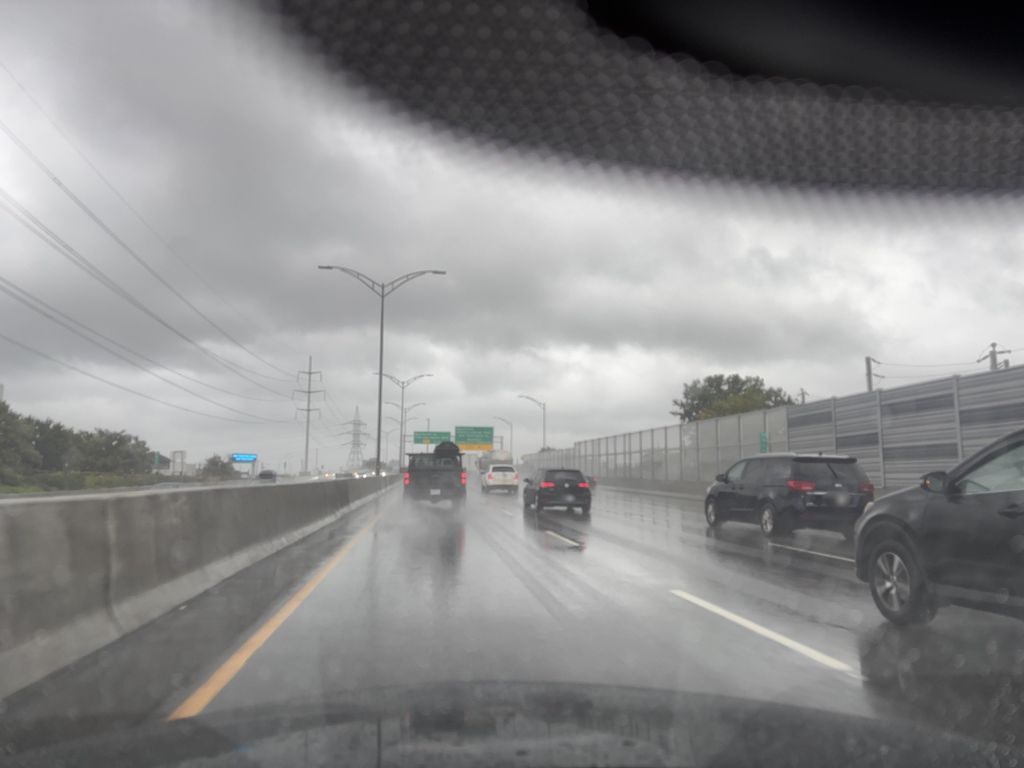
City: montreal